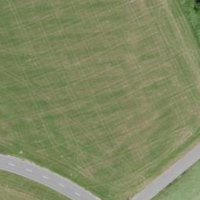
EUNIS habitat code: 52
Species observed at this site:
Euonymus europaeus